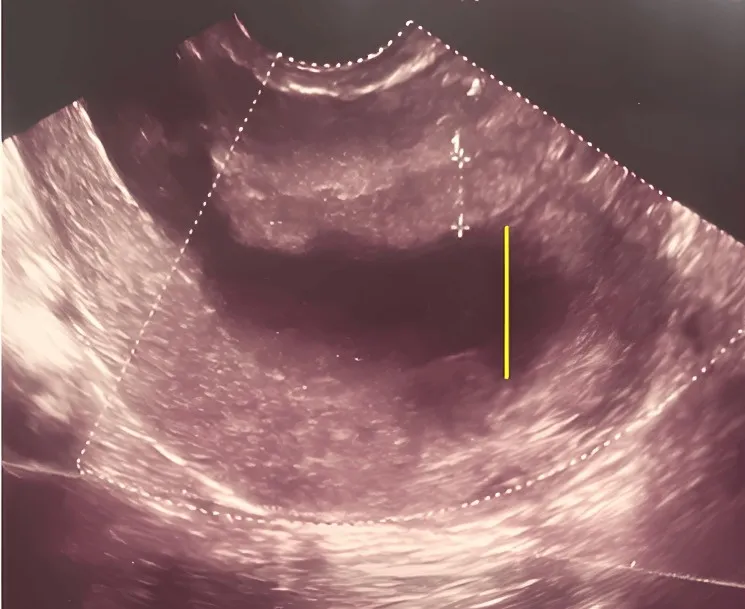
Transvaginal ultrasound, sagittal scan of the uterus. The endometrial cavity and cervical canal distended by anechoic endocavitary fluid collection with a maximum thickness of 26 mm (yellow line), clear thickened heterogeneous irregular endometrium of 7.8 mm, due to imbibition of the endometrial layer (white markers).
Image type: radiology (ultrasound)